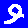
Digit: 9